Chest X-ray. View position: PA
Patient age: 60
Patient sex: F
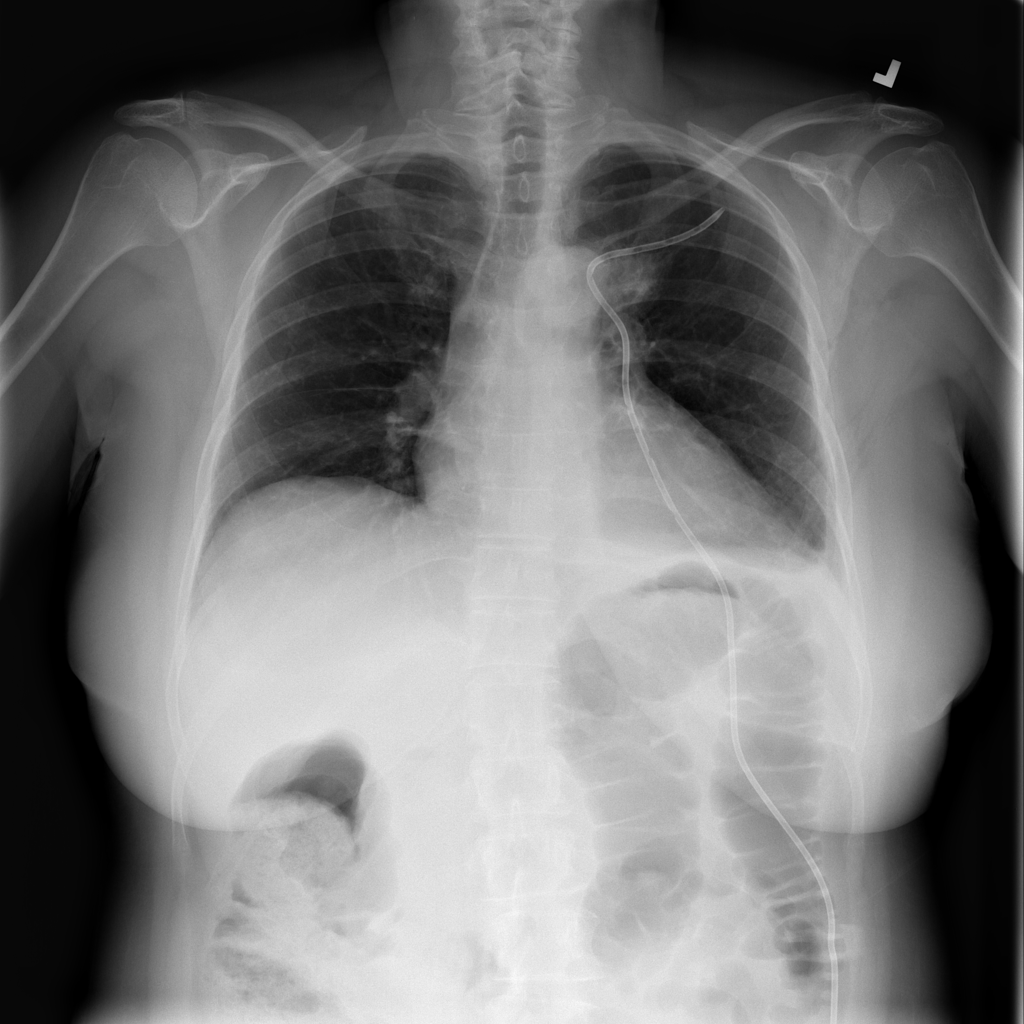
Finding: Pneumothorax